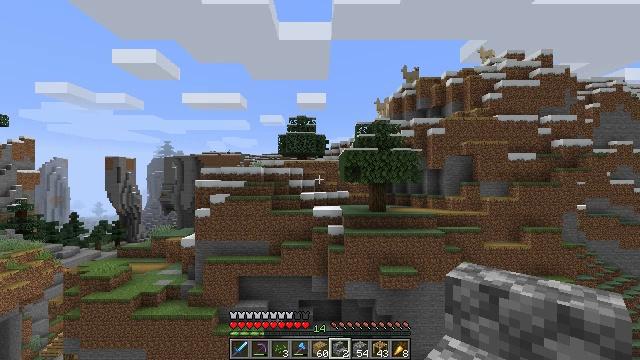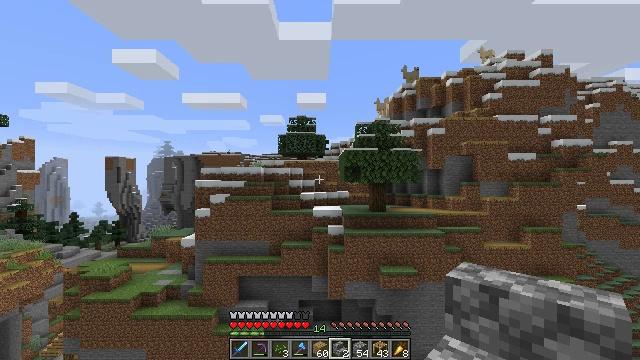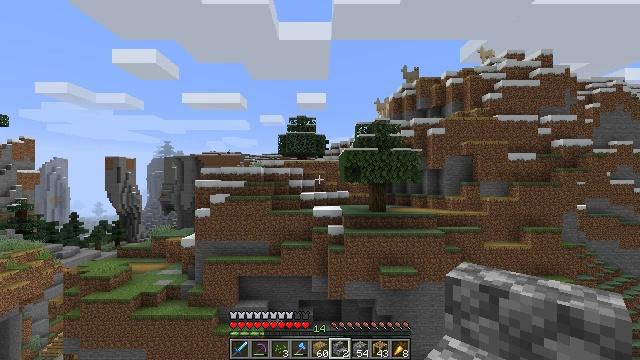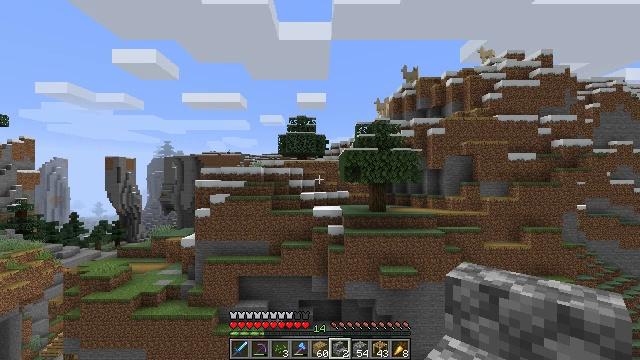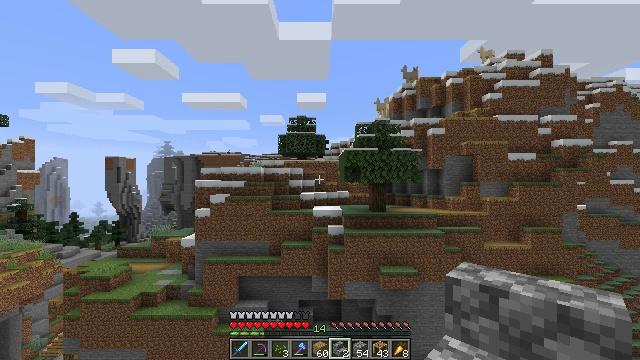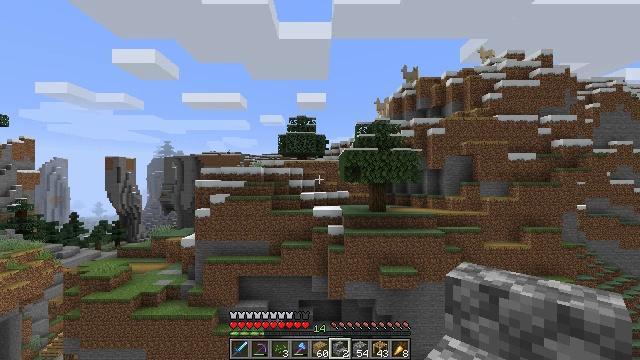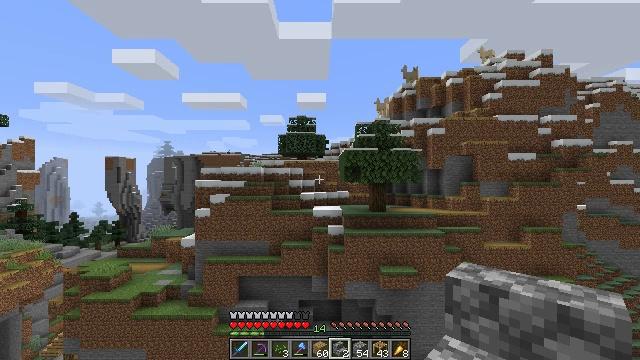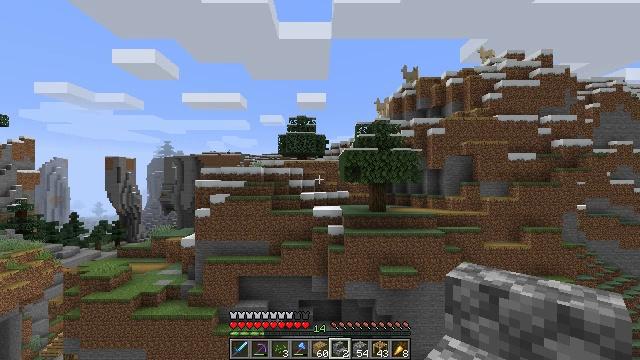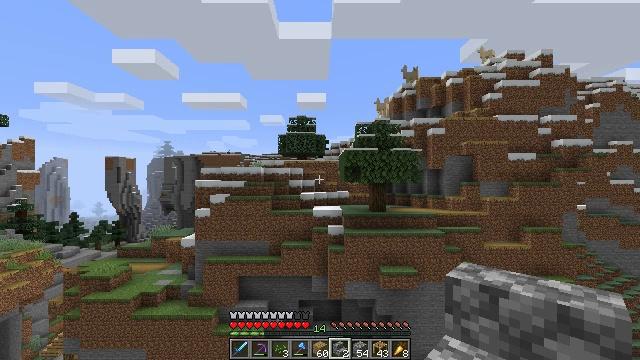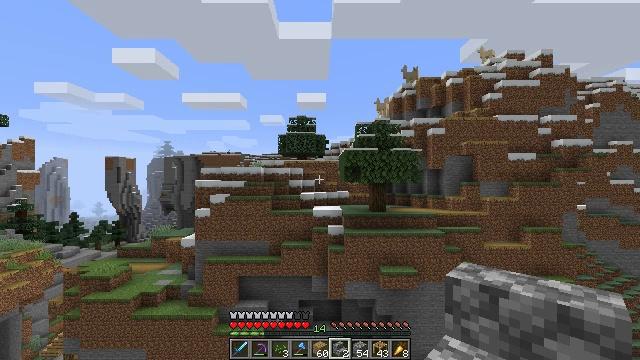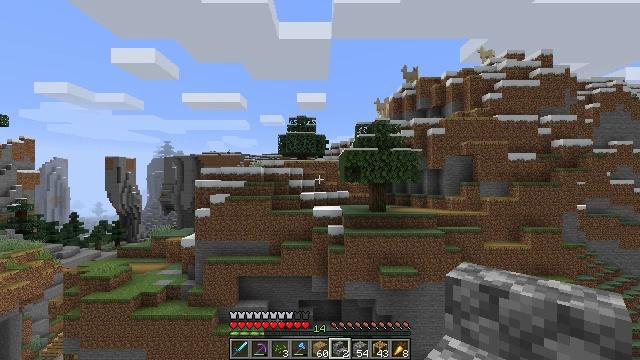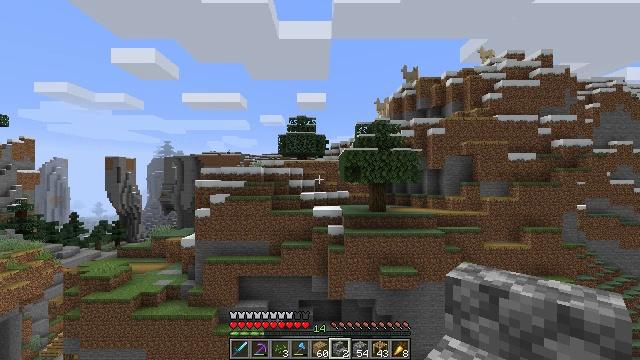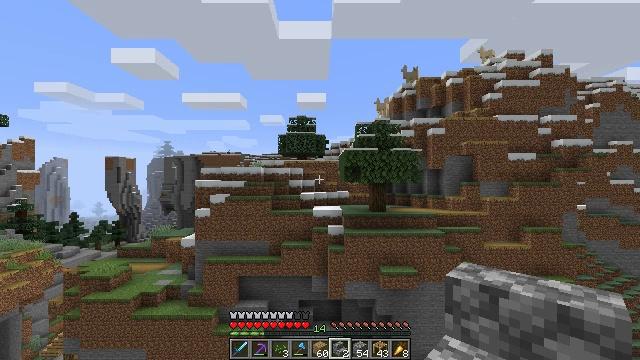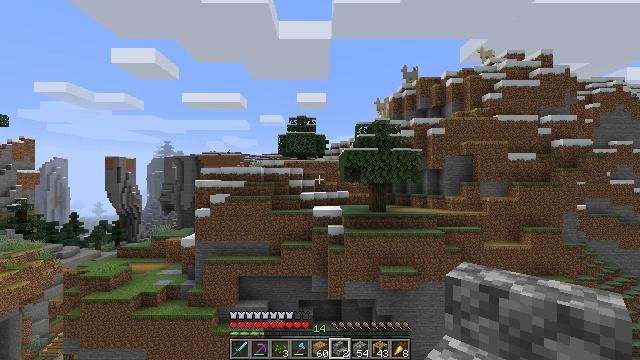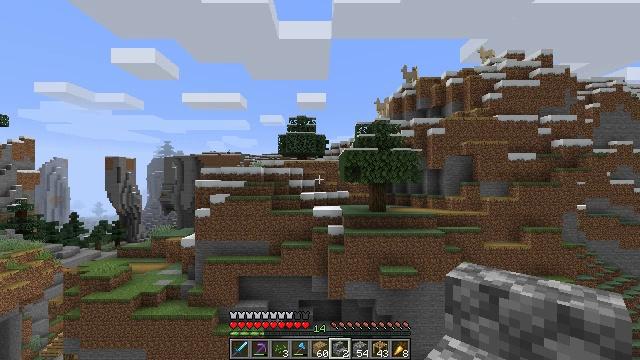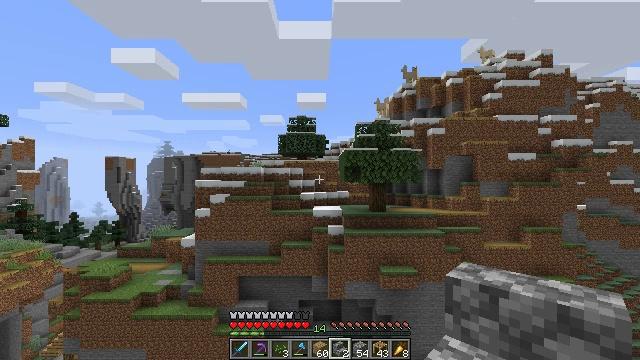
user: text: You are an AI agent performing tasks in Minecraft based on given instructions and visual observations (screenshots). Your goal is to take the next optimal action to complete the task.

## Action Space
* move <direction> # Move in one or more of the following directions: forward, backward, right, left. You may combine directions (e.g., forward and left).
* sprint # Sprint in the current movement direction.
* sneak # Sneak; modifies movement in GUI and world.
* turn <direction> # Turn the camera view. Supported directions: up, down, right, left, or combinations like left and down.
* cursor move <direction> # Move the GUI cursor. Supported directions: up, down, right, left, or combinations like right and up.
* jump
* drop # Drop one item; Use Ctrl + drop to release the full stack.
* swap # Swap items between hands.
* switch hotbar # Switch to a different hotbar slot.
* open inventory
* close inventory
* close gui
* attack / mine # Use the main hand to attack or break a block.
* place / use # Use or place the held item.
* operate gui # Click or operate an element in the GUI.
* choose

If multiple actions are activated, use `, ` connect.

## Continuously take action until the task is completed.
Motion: motion action
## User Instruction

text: Remove the scaffolding structure.
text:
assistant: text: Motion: no_op
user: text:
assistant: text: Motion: no_op
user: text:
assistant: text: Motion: no_op
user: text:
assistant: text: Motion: no_op
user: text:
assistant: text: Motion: no_op
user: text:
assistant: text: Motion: no_op
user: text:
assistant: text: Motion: no_op
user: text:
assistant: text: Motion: no_op
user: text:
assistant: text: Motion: no_op
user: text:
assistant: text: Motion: no_op
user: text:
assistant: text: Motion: no_op
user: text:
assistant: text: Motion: no_op
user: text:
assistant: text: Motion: no_op
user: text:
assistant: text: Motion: no_op
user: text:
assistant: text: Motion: no_op
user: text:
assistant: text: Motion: no_op
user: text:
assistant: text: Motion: no_op
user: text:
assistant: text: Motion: no_op
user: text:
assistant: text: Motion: no_op
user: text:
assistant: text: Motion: no_op
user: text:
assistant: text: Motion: no_op
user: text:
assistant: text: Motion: no_op
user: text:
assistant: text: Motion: no_op
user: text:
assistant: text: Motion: no_op
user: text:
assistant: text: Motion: no_op
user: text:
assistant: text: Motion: no_op
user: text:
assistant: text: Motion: no_op
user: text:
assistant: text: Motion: no_op
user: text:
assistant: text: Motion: no_op
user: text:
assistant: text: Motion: no_op